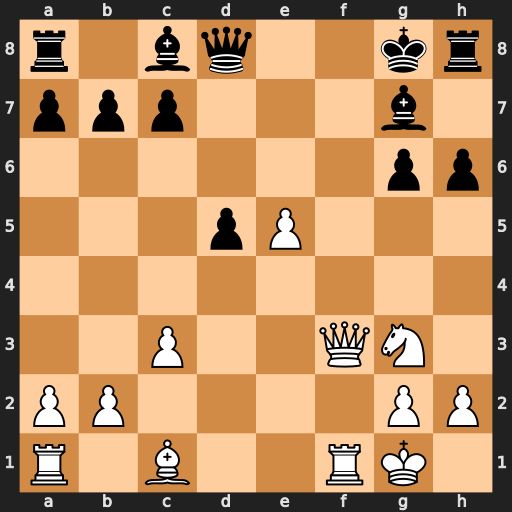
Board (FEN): r1bq2kr/ppp3b1/6pp/3pP3/8/2P2QN1/PP4PP/R1B2RK1
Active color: w
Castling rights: -
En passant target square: -
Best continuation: Qf7+ Kh7 Nh5 gxh5 Rf6 Qxf6 exf6